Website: macys
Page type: delivery-shipping
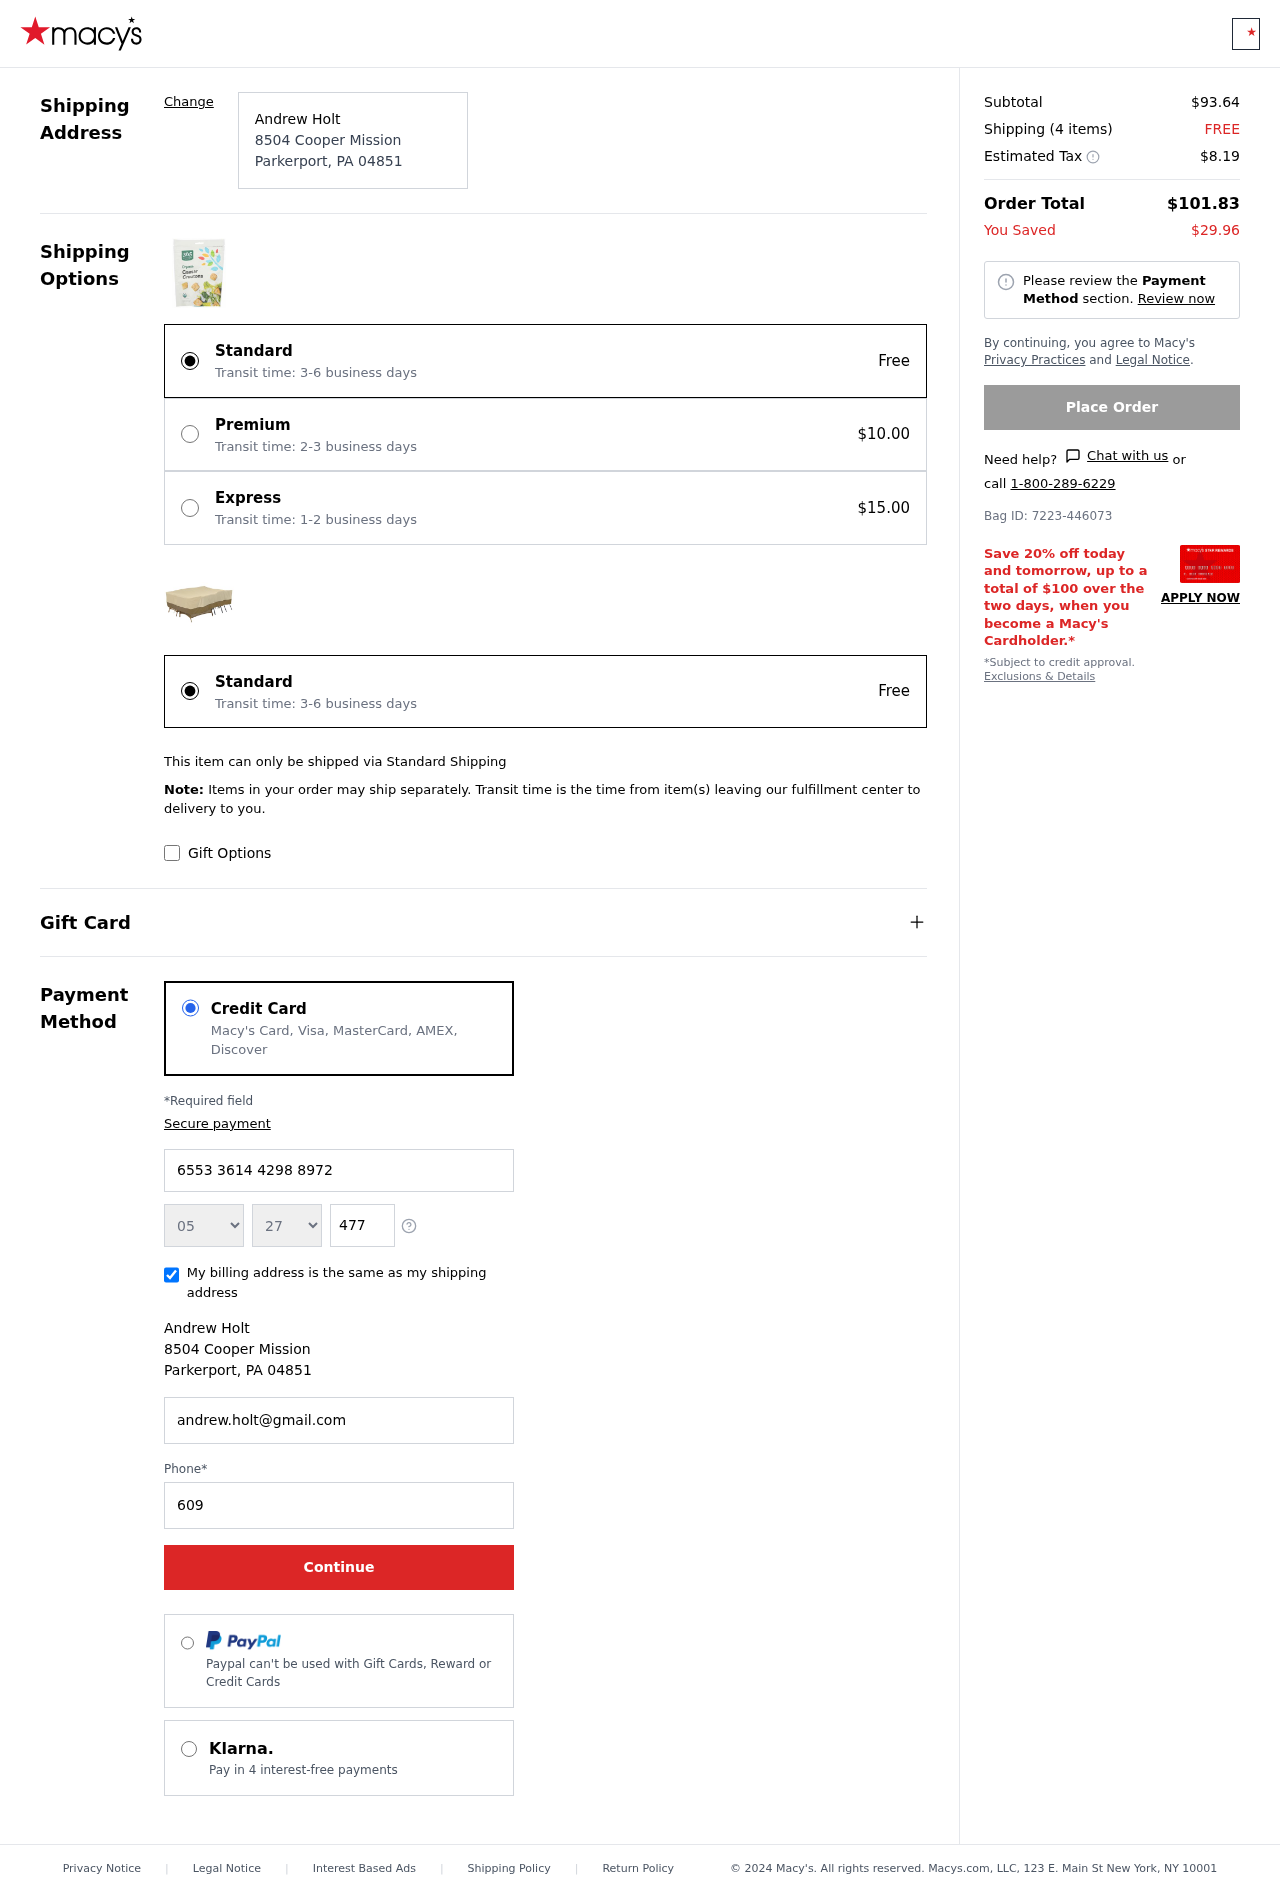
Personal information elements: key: PII_CARD_EXPIRY_MONTH
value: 05
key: PII_CARD_EXPIRY_YEAR
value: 27
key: PII_CITY
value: Parkerport
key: PII_CITY_STATE_ZIP
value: Parkerport, PA 04851
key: PII_FULLNAME
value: Andrew Holt
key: PII_POSTCODE
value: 04851
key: PII_STATE_ABBR
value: PA
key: PII_STREET
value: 8504 Cooper Mission
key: PII_CARD_NUMBER
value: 6553 3614 4298 8972
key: PII_CARD_CVV
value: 477
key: PII_EMAIL
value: andrew.holt@gmail.com
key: PII_PHONE
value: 6099199909
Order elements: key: ORDER_SUBTOTAL
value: $93.64
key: ORDER_NUM_ITEMS
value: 4
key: ORDER_SHIPPING_COST
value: FREE
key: ORDER_TAX
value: $8.19
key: ORDER_TOTAL
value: $101.83
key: ORDER_SAVINGS
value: $29.96
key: ORDER_BAG_ID
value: Bag ID: 7223-446073